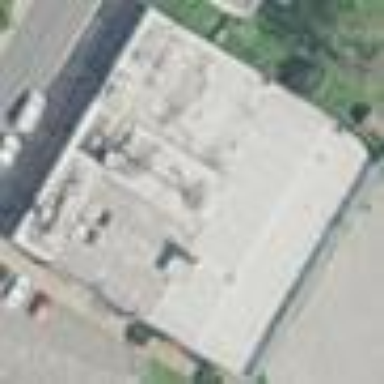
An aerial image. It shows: Commercial building.